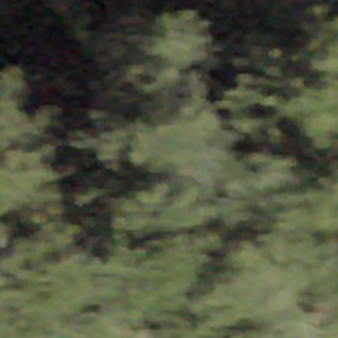
Label: other